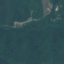
Land use / land cover: Forest